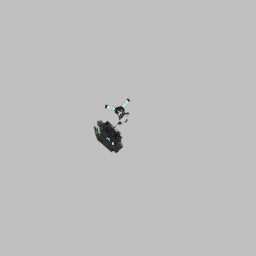
Label: mechanical